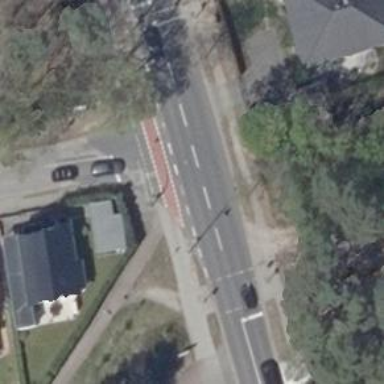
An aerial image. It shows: Road with traffic signals.